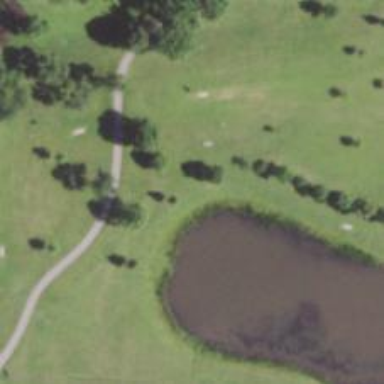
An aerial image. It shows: Disc golf hole.